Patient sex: M
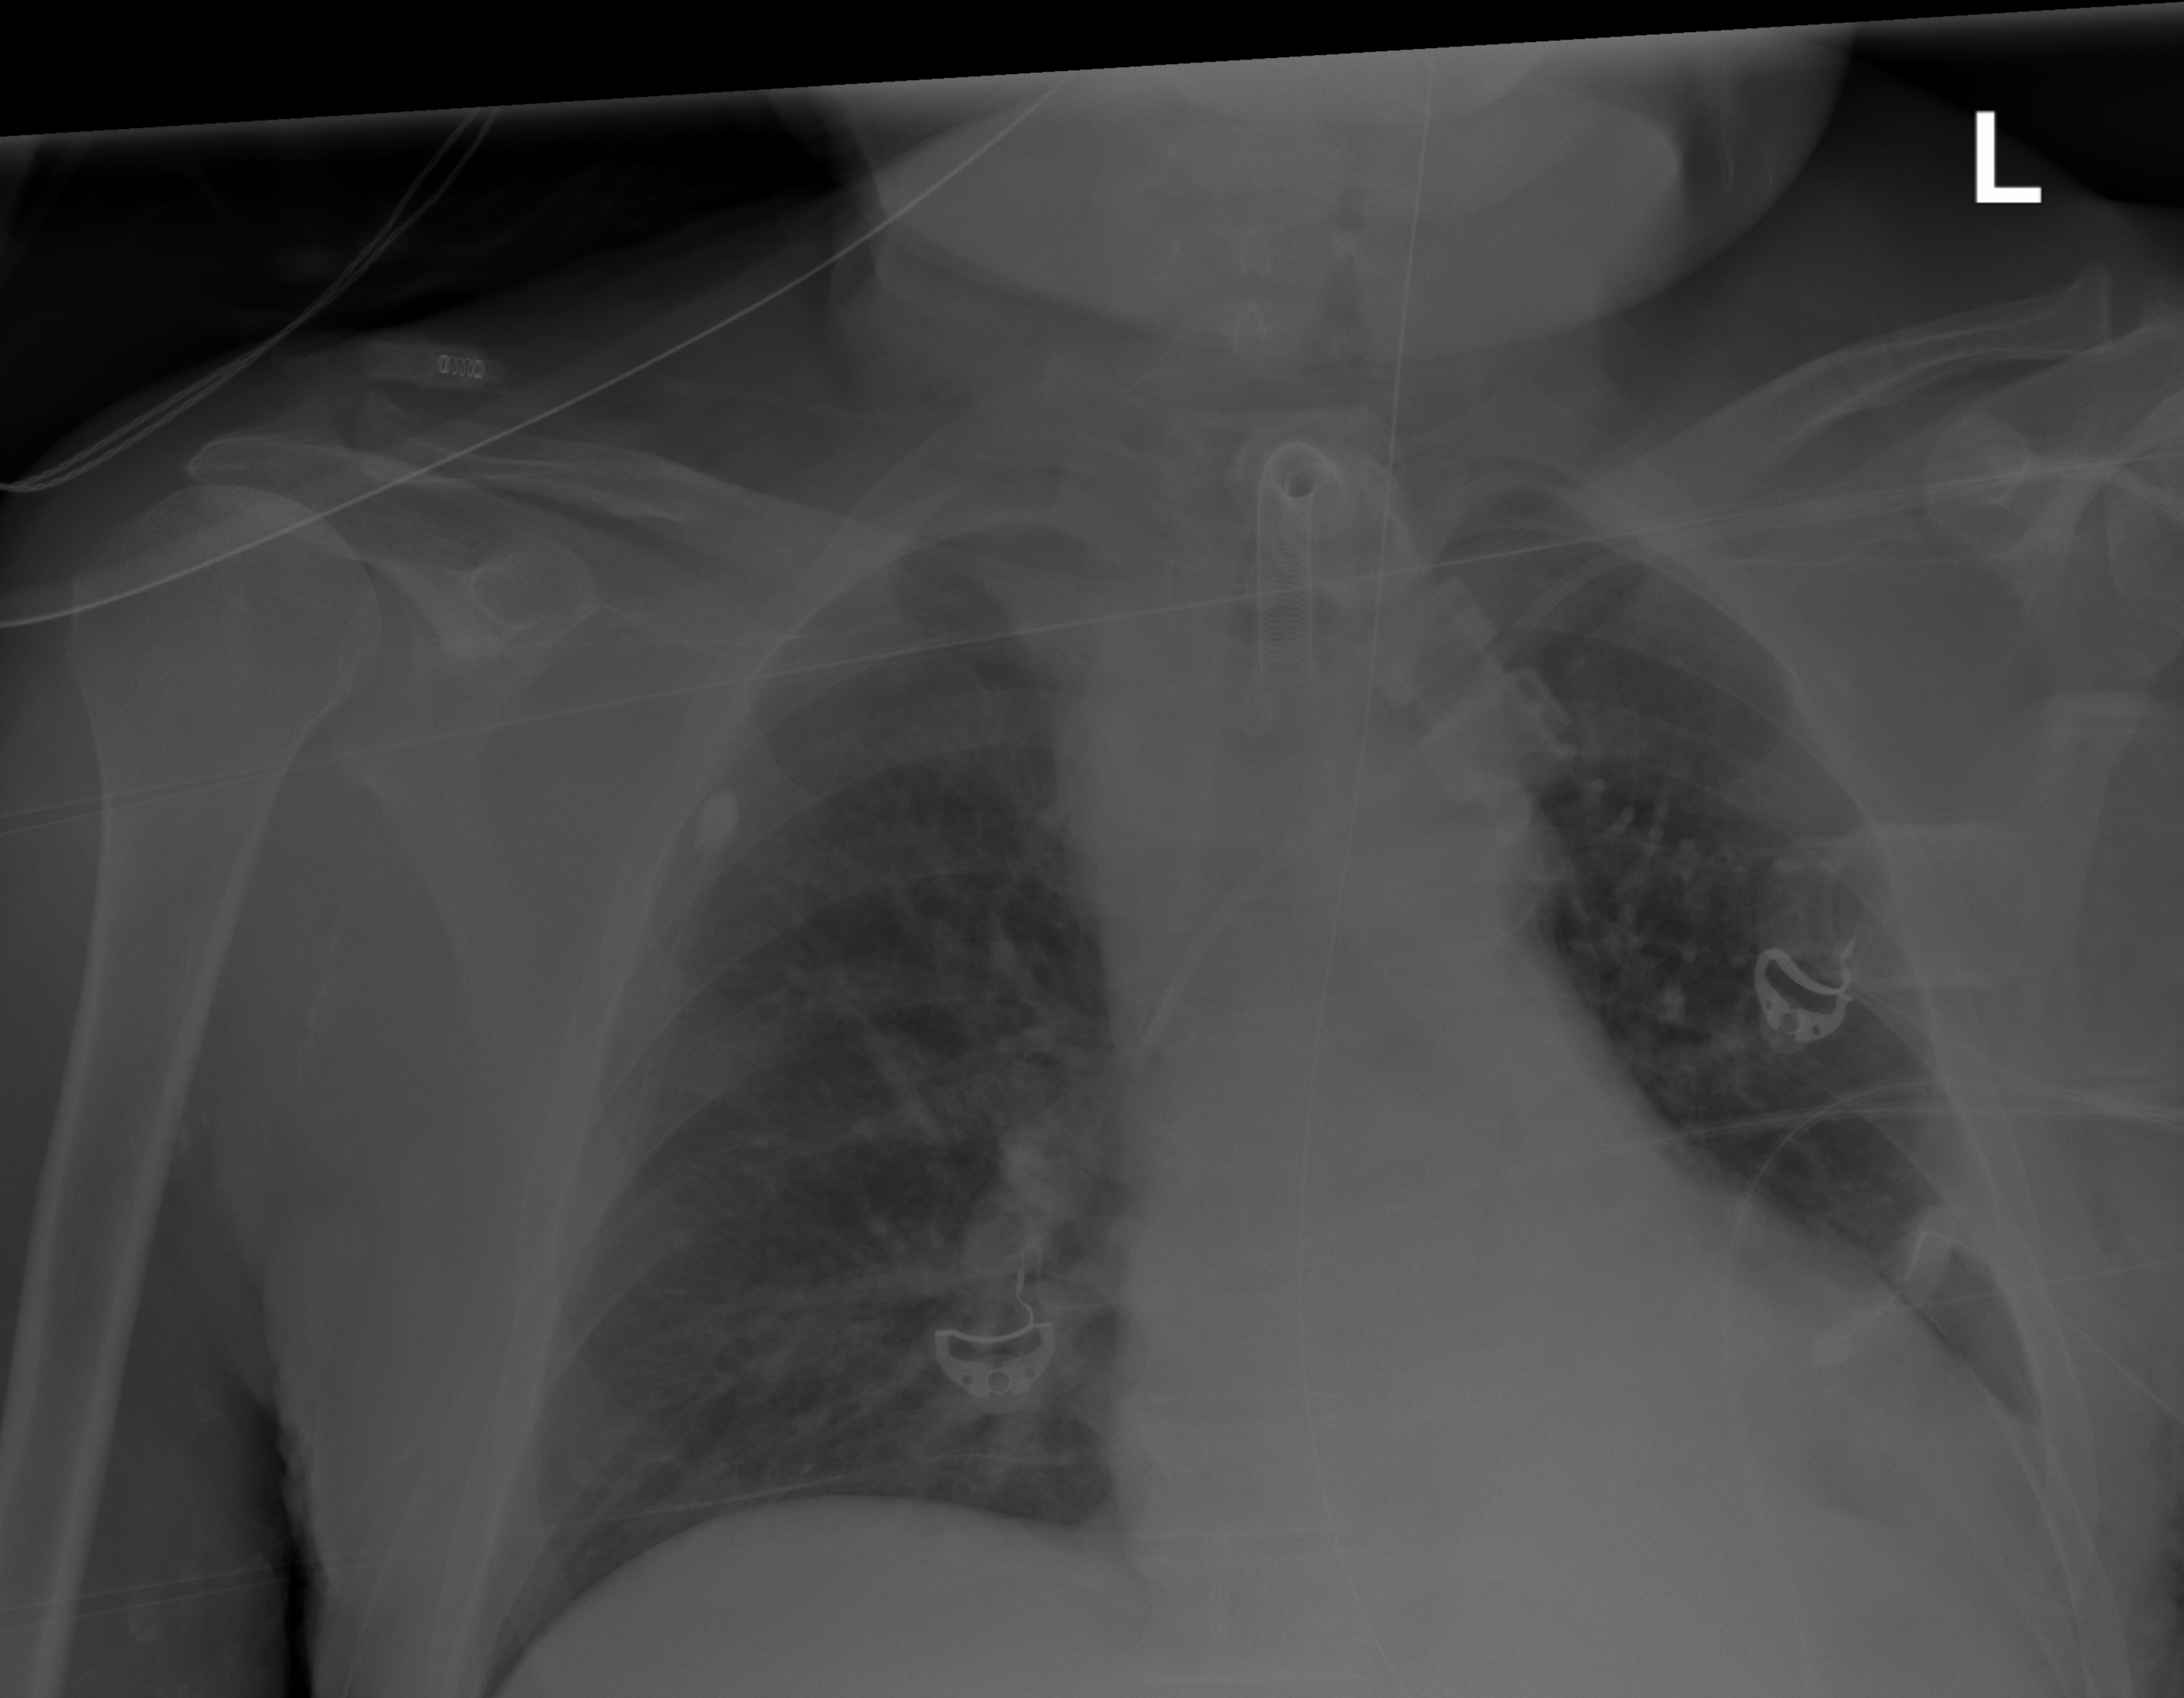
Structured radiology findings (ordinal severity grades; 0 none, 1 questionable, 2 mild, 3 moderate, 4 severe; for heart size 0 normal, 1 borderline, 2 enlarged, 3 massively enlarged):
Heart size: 2
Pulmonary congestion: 2
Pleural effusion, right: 0
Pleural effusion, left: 0
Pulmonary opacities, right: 0
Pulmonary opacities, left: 0
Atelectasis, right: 0
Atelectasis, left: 0